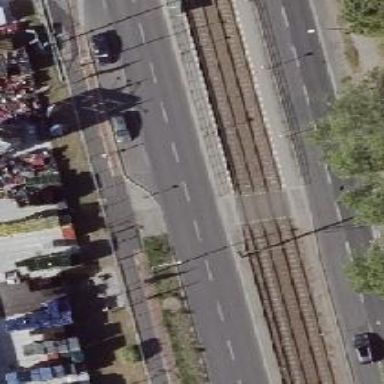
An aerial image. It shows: Platform for public transport with shelter. This railway platform is for trams.